Question: I have an activity 3ChartPerTabActivity where i have 3 tabs fragment with Viepager.Each fragment view has just different color.So far is working.
My problem occurs when i try to add a PieChart to first tab fragment layout...
I want to make a chart per tab.For example first tab a Pie chart e.t.c.
I decided to use 'Achartengine' library.I tried but i get '"NullPointerException"'.
Here is the tab_frag1_layout.xml:
'''
<LinearLayout xmlns:android="http://schemas.android.com/apk/res/android"
android:layout_width="fill_parent"
android:layout_height="match_parent"
android:background="#FF0000"
android:orientation="vertical" >
<LinearLayout
android:id="@+id/chart_container"
android:layout_width="wrap_content"
android:layout_height="wrap_content">
</LinearLayout>
</LinearLayout>
'''
Here is the Tab1Fragment:
'''
import java.text.DecimalFormat;
import org.achartengine.ChartFactory;
import org.achartengine.GraphicalView;
import org.achartengine.model.CategorySeries;
import org.achartengine.model.SeriesSelection;
import org.achartengine.renderer.DefaultRenderer;
import org.achartengine.renderer.SimpleSeriesRenderer;
import android.graphics.Color;
import android.os.Bundle;
import android.support.v4.app.Fragment;
import android.util.Log;
import android.view.LayoutInflater;
import android.view.View;
import android.view.ViewGroup;
import android.widget.LinearLayout;
import android.widget.Toast;
public class Tab1Fragment extends Fragment {
private GraphicalView mChartView;
@Override
public View onCreateView(LayoutInflater inflater, ViewGroup container,
Bundle savedInstanceState) {
if (container == null) {
return null;
}
// Pie Chart Slice Names
final String[] status = new String[] { "Normal", "High", "Over" };
// Pie Chart Slice Values
double[] distribution = { 6, 3, 1 };
// Color of each Pie Chart Slices
int[] colors = { Color.GREEN, Color.YELLOW, Color.RED };
// Instantiating CategorySeries to plot Pie Chart
CategorySeries distributionSeries = new CategorySeries(" General ");
for (int i = 0; i < distribution.length; i++) {
// Adding a slice with its values and name to the Pie Chart
distributionSeries.add(status[i], distribution[i]);
}
// Instantiating a renderer for the Pie Chart
DefaultRenderer defaultRenderer = new DefaultRenderer();
for (int i = 0; i < distribution.length; i++) {
SimpleSeriesRenderer seriesRenderer = new SimpleSeriesRenderer();
seriesRenderer.setColor(colors[i]);
seriesRenderer.setDisplayChartValues(true);
// Adding the renderer of a slice to the renderer of the pie chart
defaultRenderer.addSeriesRenderer(seriesRenderer);
}
defaultRenderer.setChartTitle("General");
defaultRenderer.setChartTitleTextSize(20);
defaultRenderer.setZoomButtonsVisible(true);
'''
///////////////////////////Here i have null pointer exception/////////////////////
'''
// Getting a reference to view group linear layout chart_container
LinearLayout chartContainer = (LinearLayout) getView().findViewById(
R.id.chart_container);
'''
////////////////////////////////////////////////////////////////////////////////////
'''
// Getting PieChartView to add to the custom layout
mChartView = ChartFactory.getPieChartView(getActivity(),
distributionSeries, defaultRenderer);
// Adding the pie chart to the custom layout
chartContainer.addView(mChartView);
return (LinearLayout) inflater.inflate(R.layout.tab_frag1_layout,
container, false);
}
}
'''
Here is an screenshot :
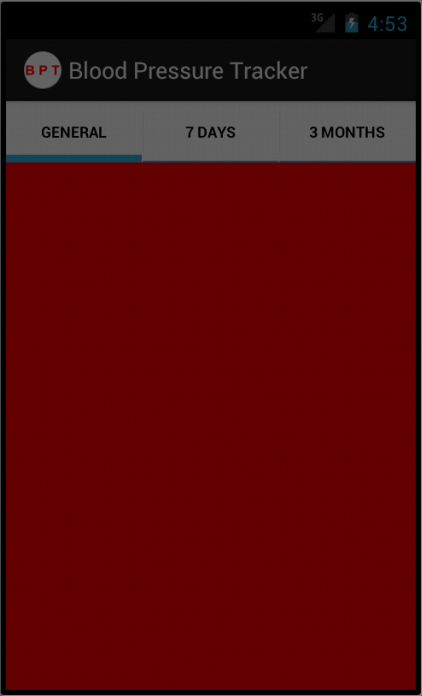
Answer: 'getView' doesn't work until AFTER 'onCreateView' completes:
<URL>
Use the 'View' that you inflate in 'onCreateView' as a starting point to "find" your other views while you're still in 'onCreateView', instead of 'getView'().
For example:
'''
View view = (LinearLayout) inflater.inflate(R.layout.tab_frag1_layout,
container, false);
LinearLayout chartContainer = (LinearLayout) view.findViewById(
R.id.chart_container);
...
return view;
'''
(Assuming "tab_frag1_layout" has the "chart_container" layout inside it.)